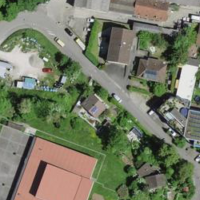
EUNIS habitat code: 54
Species observed at this site:
Galeopsis tetrahit